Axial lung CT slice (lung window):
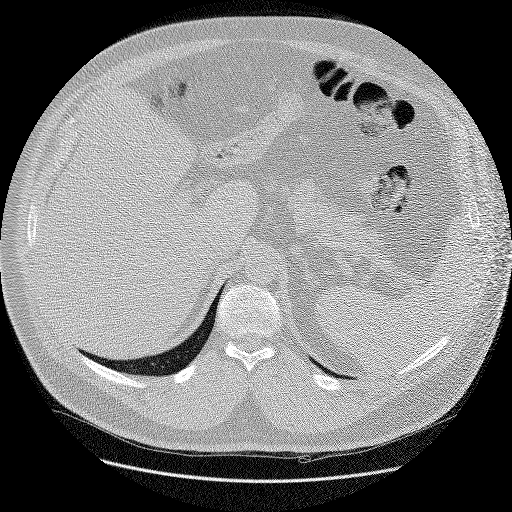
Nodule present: no